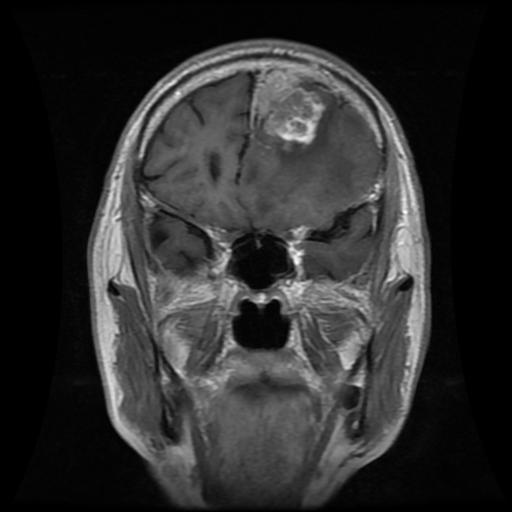
Label: meningioma